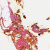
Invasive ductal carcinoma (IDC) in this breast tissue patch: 0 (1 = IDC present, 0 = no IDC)